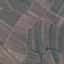
Land use / land cover class: PermanentCrop